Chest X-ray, AP view. Patient: 63 years old, sex F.
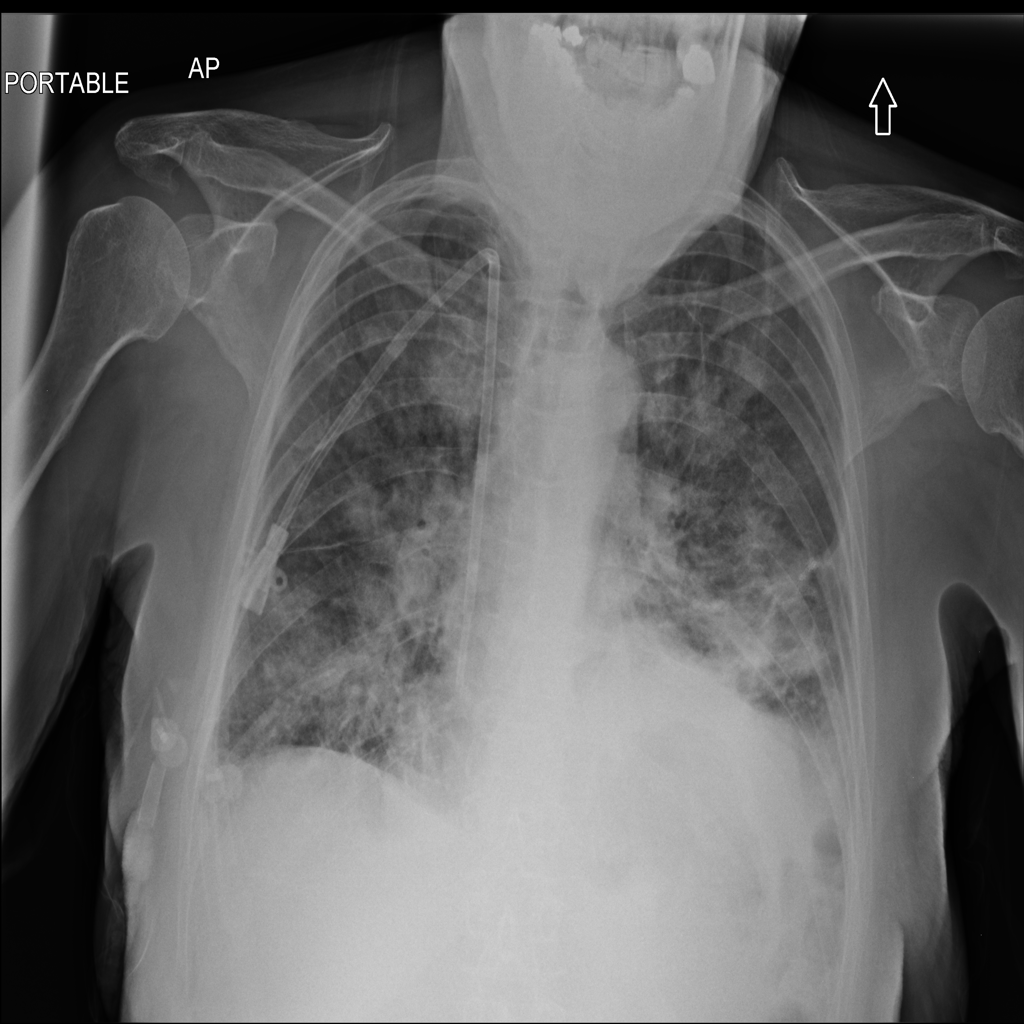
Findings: Edema, Effusion, Pneumonia